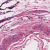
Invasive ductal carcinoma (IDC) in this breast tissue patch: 1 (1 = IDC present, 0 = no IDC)